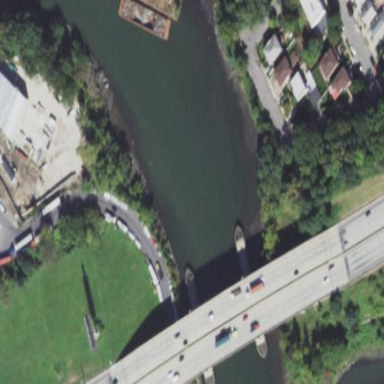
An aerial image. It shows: Man-made bridge.